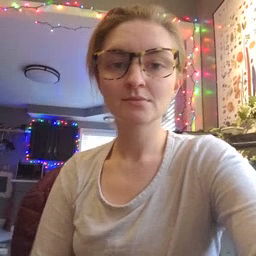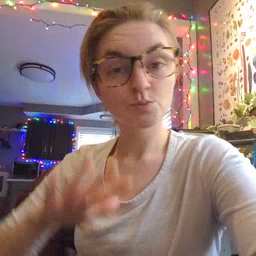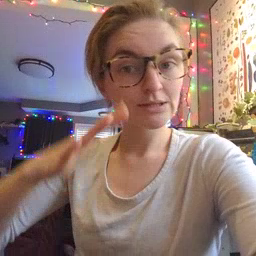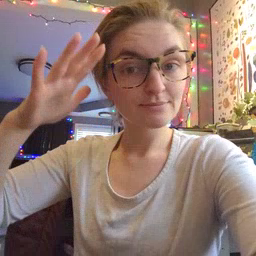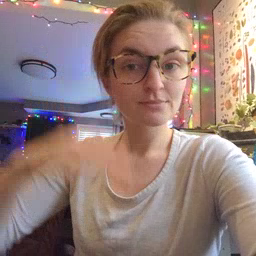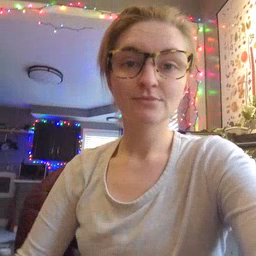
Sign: helicopter